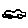
Label: car